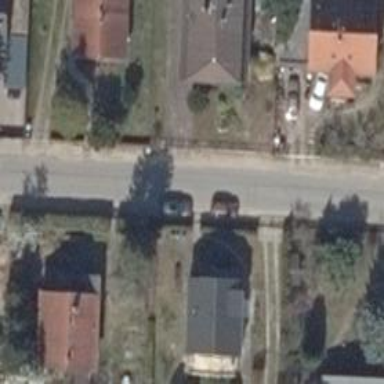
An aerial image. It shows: Driveway.